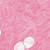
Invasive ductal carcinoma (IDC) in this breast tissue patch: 0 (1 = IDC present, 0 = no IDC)